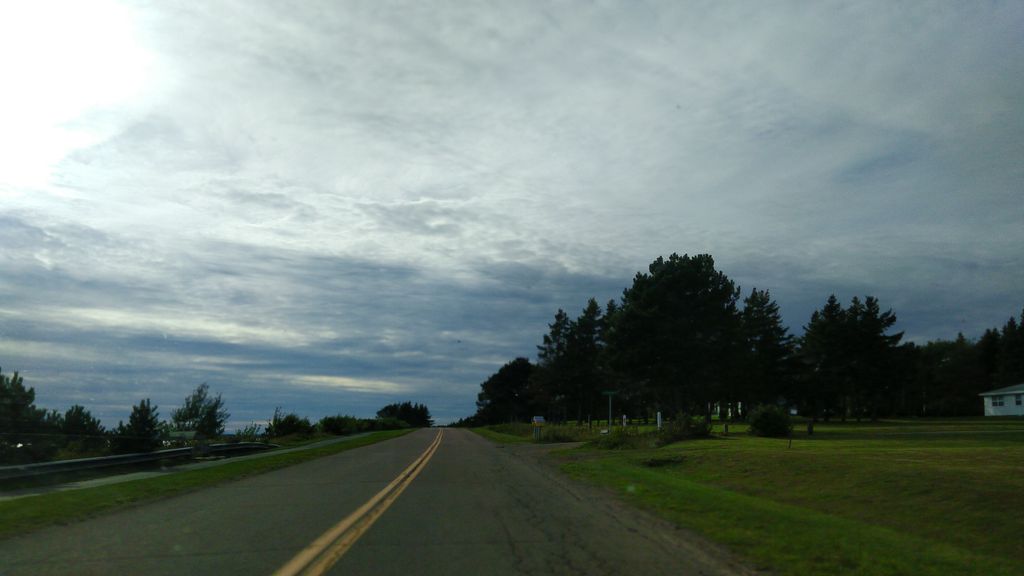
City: charlottetown